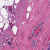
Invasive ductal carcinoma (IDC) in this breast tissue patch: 0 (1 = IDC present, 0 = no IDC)